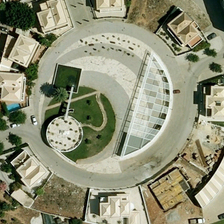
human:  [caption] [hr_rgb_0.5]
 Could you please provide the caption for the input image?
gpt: several buildings are around a circle square .

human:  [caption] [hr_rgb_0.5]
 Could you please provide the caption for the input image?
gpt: several buildings are around a circle square .

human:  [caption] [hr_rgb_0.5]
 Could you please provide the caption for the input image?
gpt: several buildings are around a circle square .

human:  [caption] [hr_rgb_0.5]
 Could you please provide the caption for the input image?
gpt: several buildings are around a circle square .

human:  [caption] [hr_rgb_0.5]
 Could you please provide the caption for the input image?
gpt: several buildings are around a circle square .